Question: Hi friends I want to layout 4 entities in one frame
1. A JTable
2. 3 buttons
For this I created a JFrame and put 2 JPanels inside that JFrame. One JPanel contains a scrollablePanel which holds a JTable. And another JPanel contains 3 JButtons.
I expected the output to be like below:

But My table is not visible anymore, only the buttons are visible.
Following is my code
'''
import java.awt.*;
import java.awt.event.*;
import javax.swing.*;
public class displayGui extends JFrame{
private JPanel topPanel;
private JPanel btnPanel;
private JScrollPane scrollPane;
public displayGui(JTable tbl){
setTitle("Company Record Application");
setSize(300,200);
setBackground(Color.gray);
topPanel = new JPanel();
btnPanel = new JPanel();
topPanel.setLayout(new BorderLayout());
getContentPane().add(topPanel);
getContentPane().add(btnPanel);
scrollPane = new JScrollPane(tbl);
topPanel.add(scrollPane,BorderLayout.CENTER);
JButton addButton = new JButton("ADD");
JButton delButton = new JButton("DELETE");
JButton saveButton = new JButton("SAVE");
btnPanel.add(addButton);
btnPanel.add(delButton);
}
}
'''
The code in my main method:
'''
displayGui dg = new displayGui(table);
dg.setVisible(true);
'''
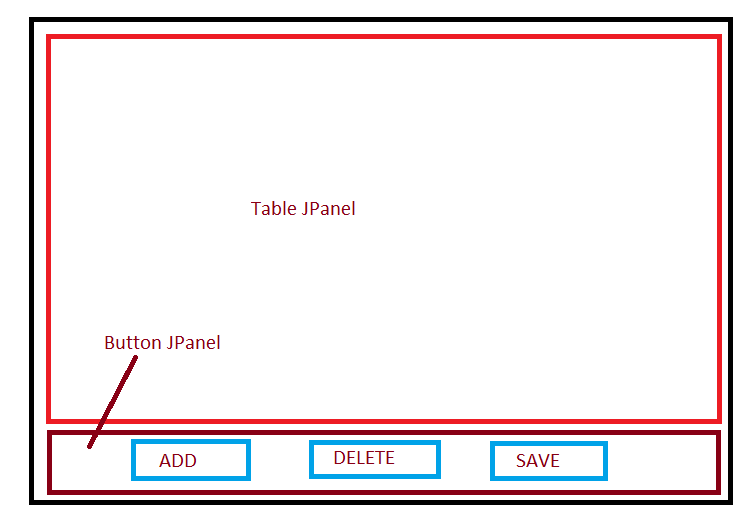
Answer: You need to specify a location for each panel on the frame...
Instead of...
'''
getContentPane().add(topPanel);
getContentPane().add(btnPanel);
'''
Try...
'''
getContentPane().add(topPanel, BorderLayout.CENTER);
getContentPane().add(btnPanel, BorderLayout.SOUTH);
'''
The 'JFrame's add method automatically redirects calls to it to the the 'contentPane', so, technically, you only need to do ...
'''
add(topPanel, BorderLayout.CENTER);
add(btnPanel, BorderLayout.SOUTH);
'''
I should also point out that the default layout manager for a 'JFrame' is 'BorderLayout'. You can change this by simply calling 'JFrame#setLayout', but the result you're after is best meet with the 'BorderLayout'...FYI